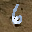
Label: 6